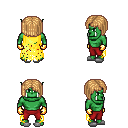
a pixel art fantasy rpg character, male body template, orc, green skin, yellow tattered cape, red pants, light blonde pageboy hairstyle, gold gloves, white slippers, four views (front, back, left, right), 2x2 character sprite sheet, small pixel art, hard edges, no anti-aliasing